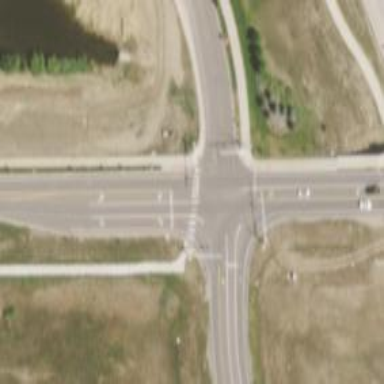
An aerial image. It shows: Footway with zebra crossing. The crossing is marked with zebra stripes.